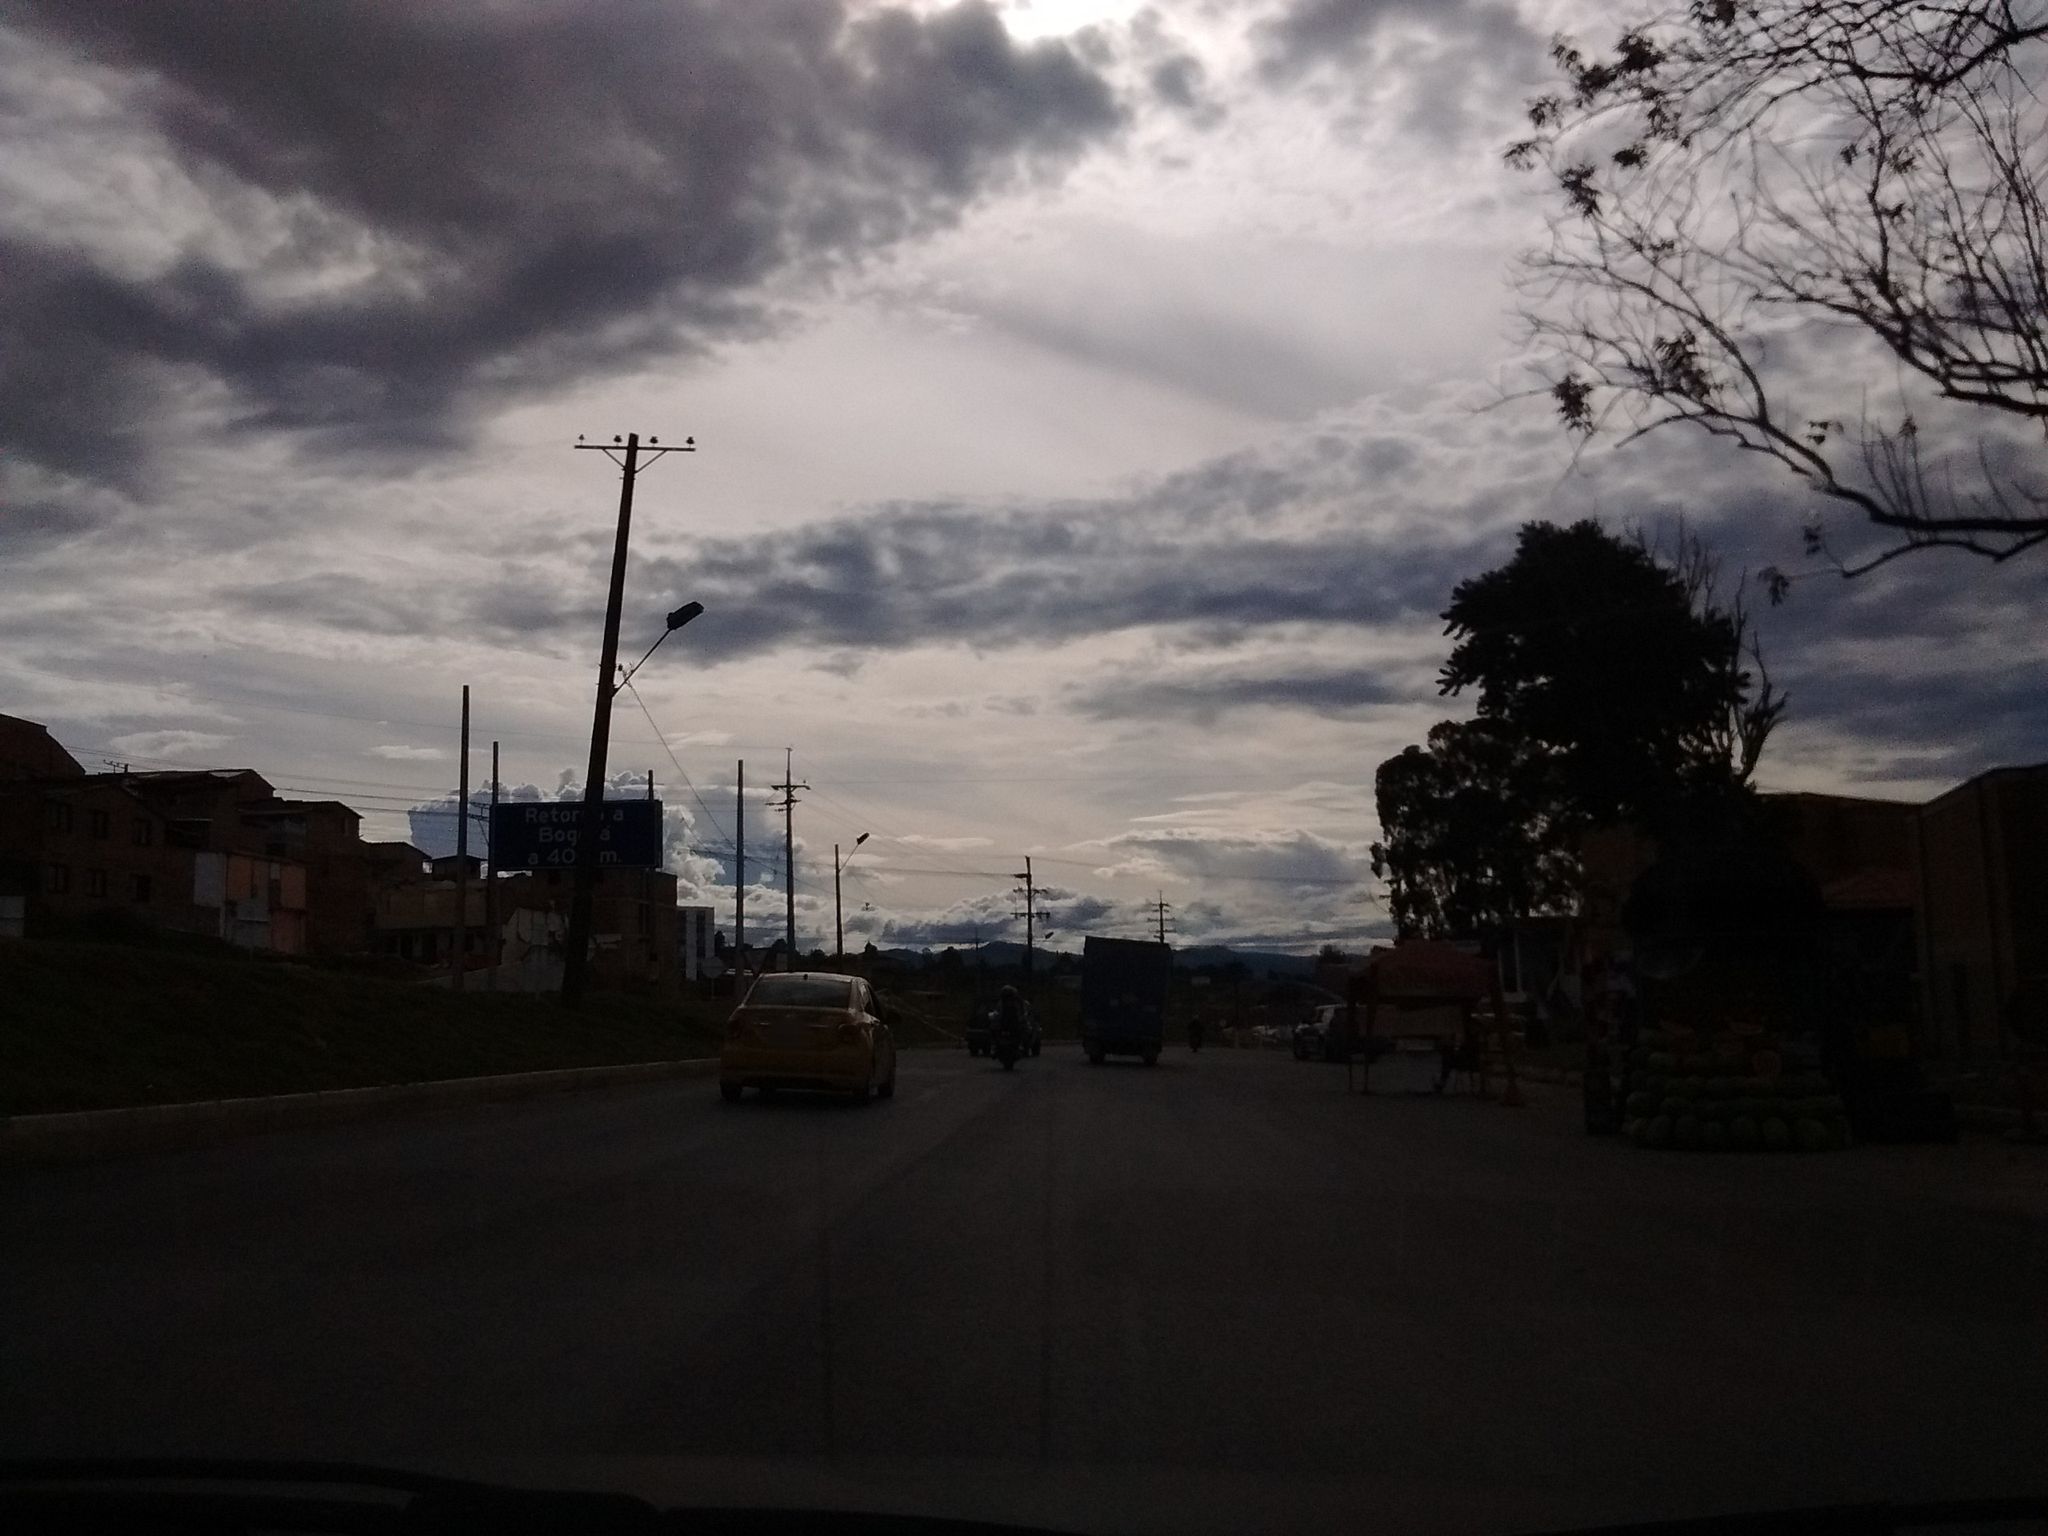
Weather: cloudy
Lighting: dusk/dawn
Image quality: slightly poor
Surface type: cycling surface
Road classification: service
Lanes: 1
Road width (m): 10.0
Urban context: dense urban cluster
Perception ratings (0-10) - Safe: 2.38, Lively: 3.29, Beautiful: 3.99, Boring: 6.37, Depressing: 5.67, Wealthy: 0.59